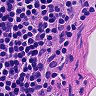
Metastatic tissue present: no